Field crop: tomato
Growth stage: 1
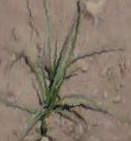
Species: cyperus